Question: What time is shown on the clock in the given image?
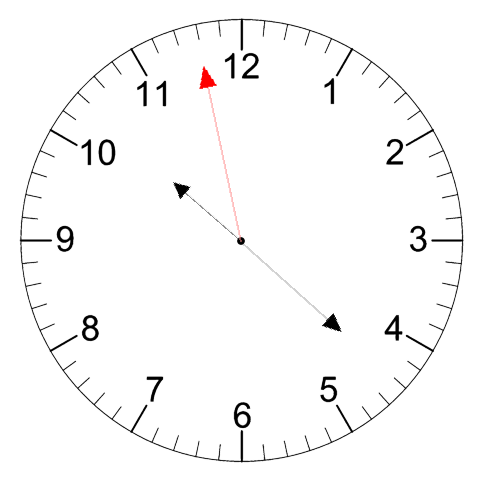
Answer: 10:21:58